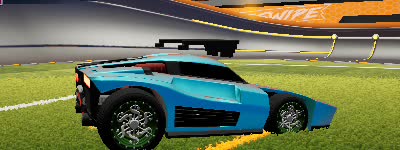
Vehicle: breakout